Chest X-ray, PA view. Patient: 40 years old, sex F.
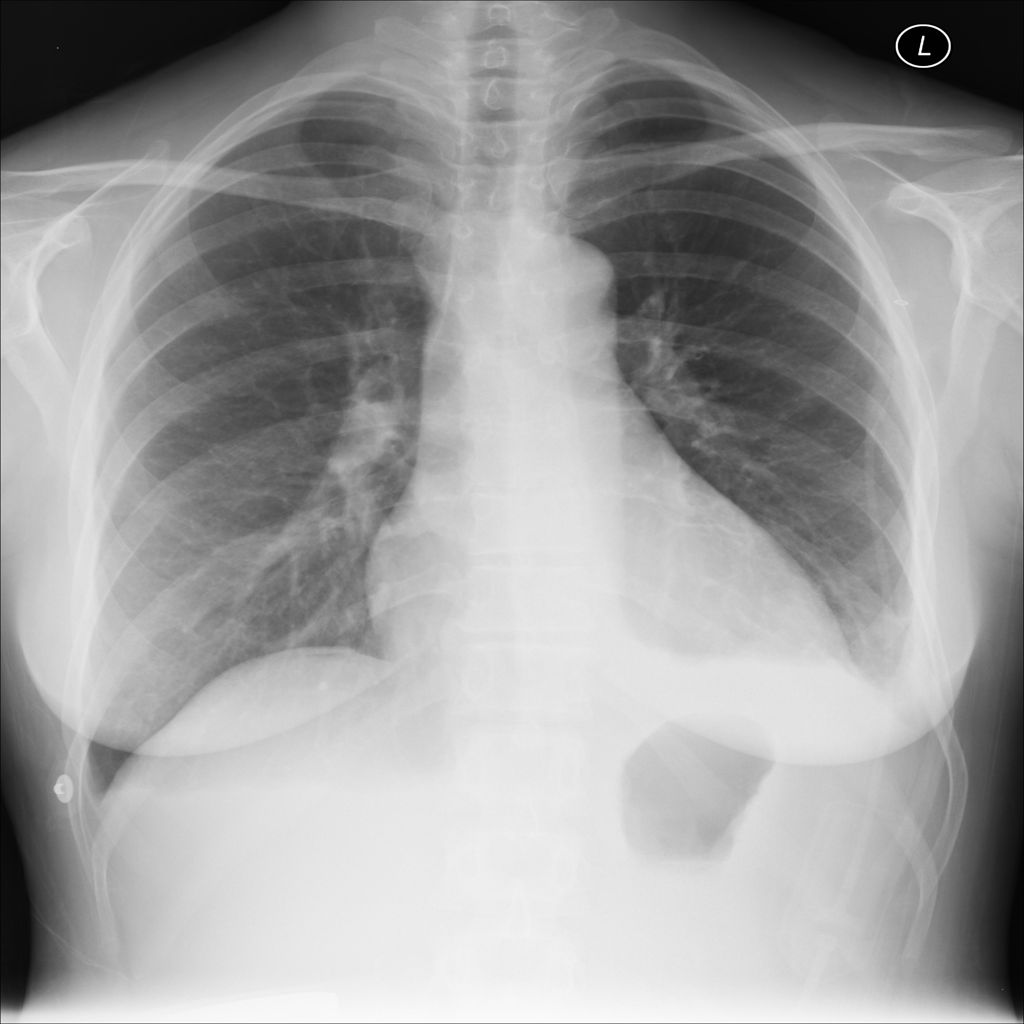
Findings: Effusion